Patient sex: M
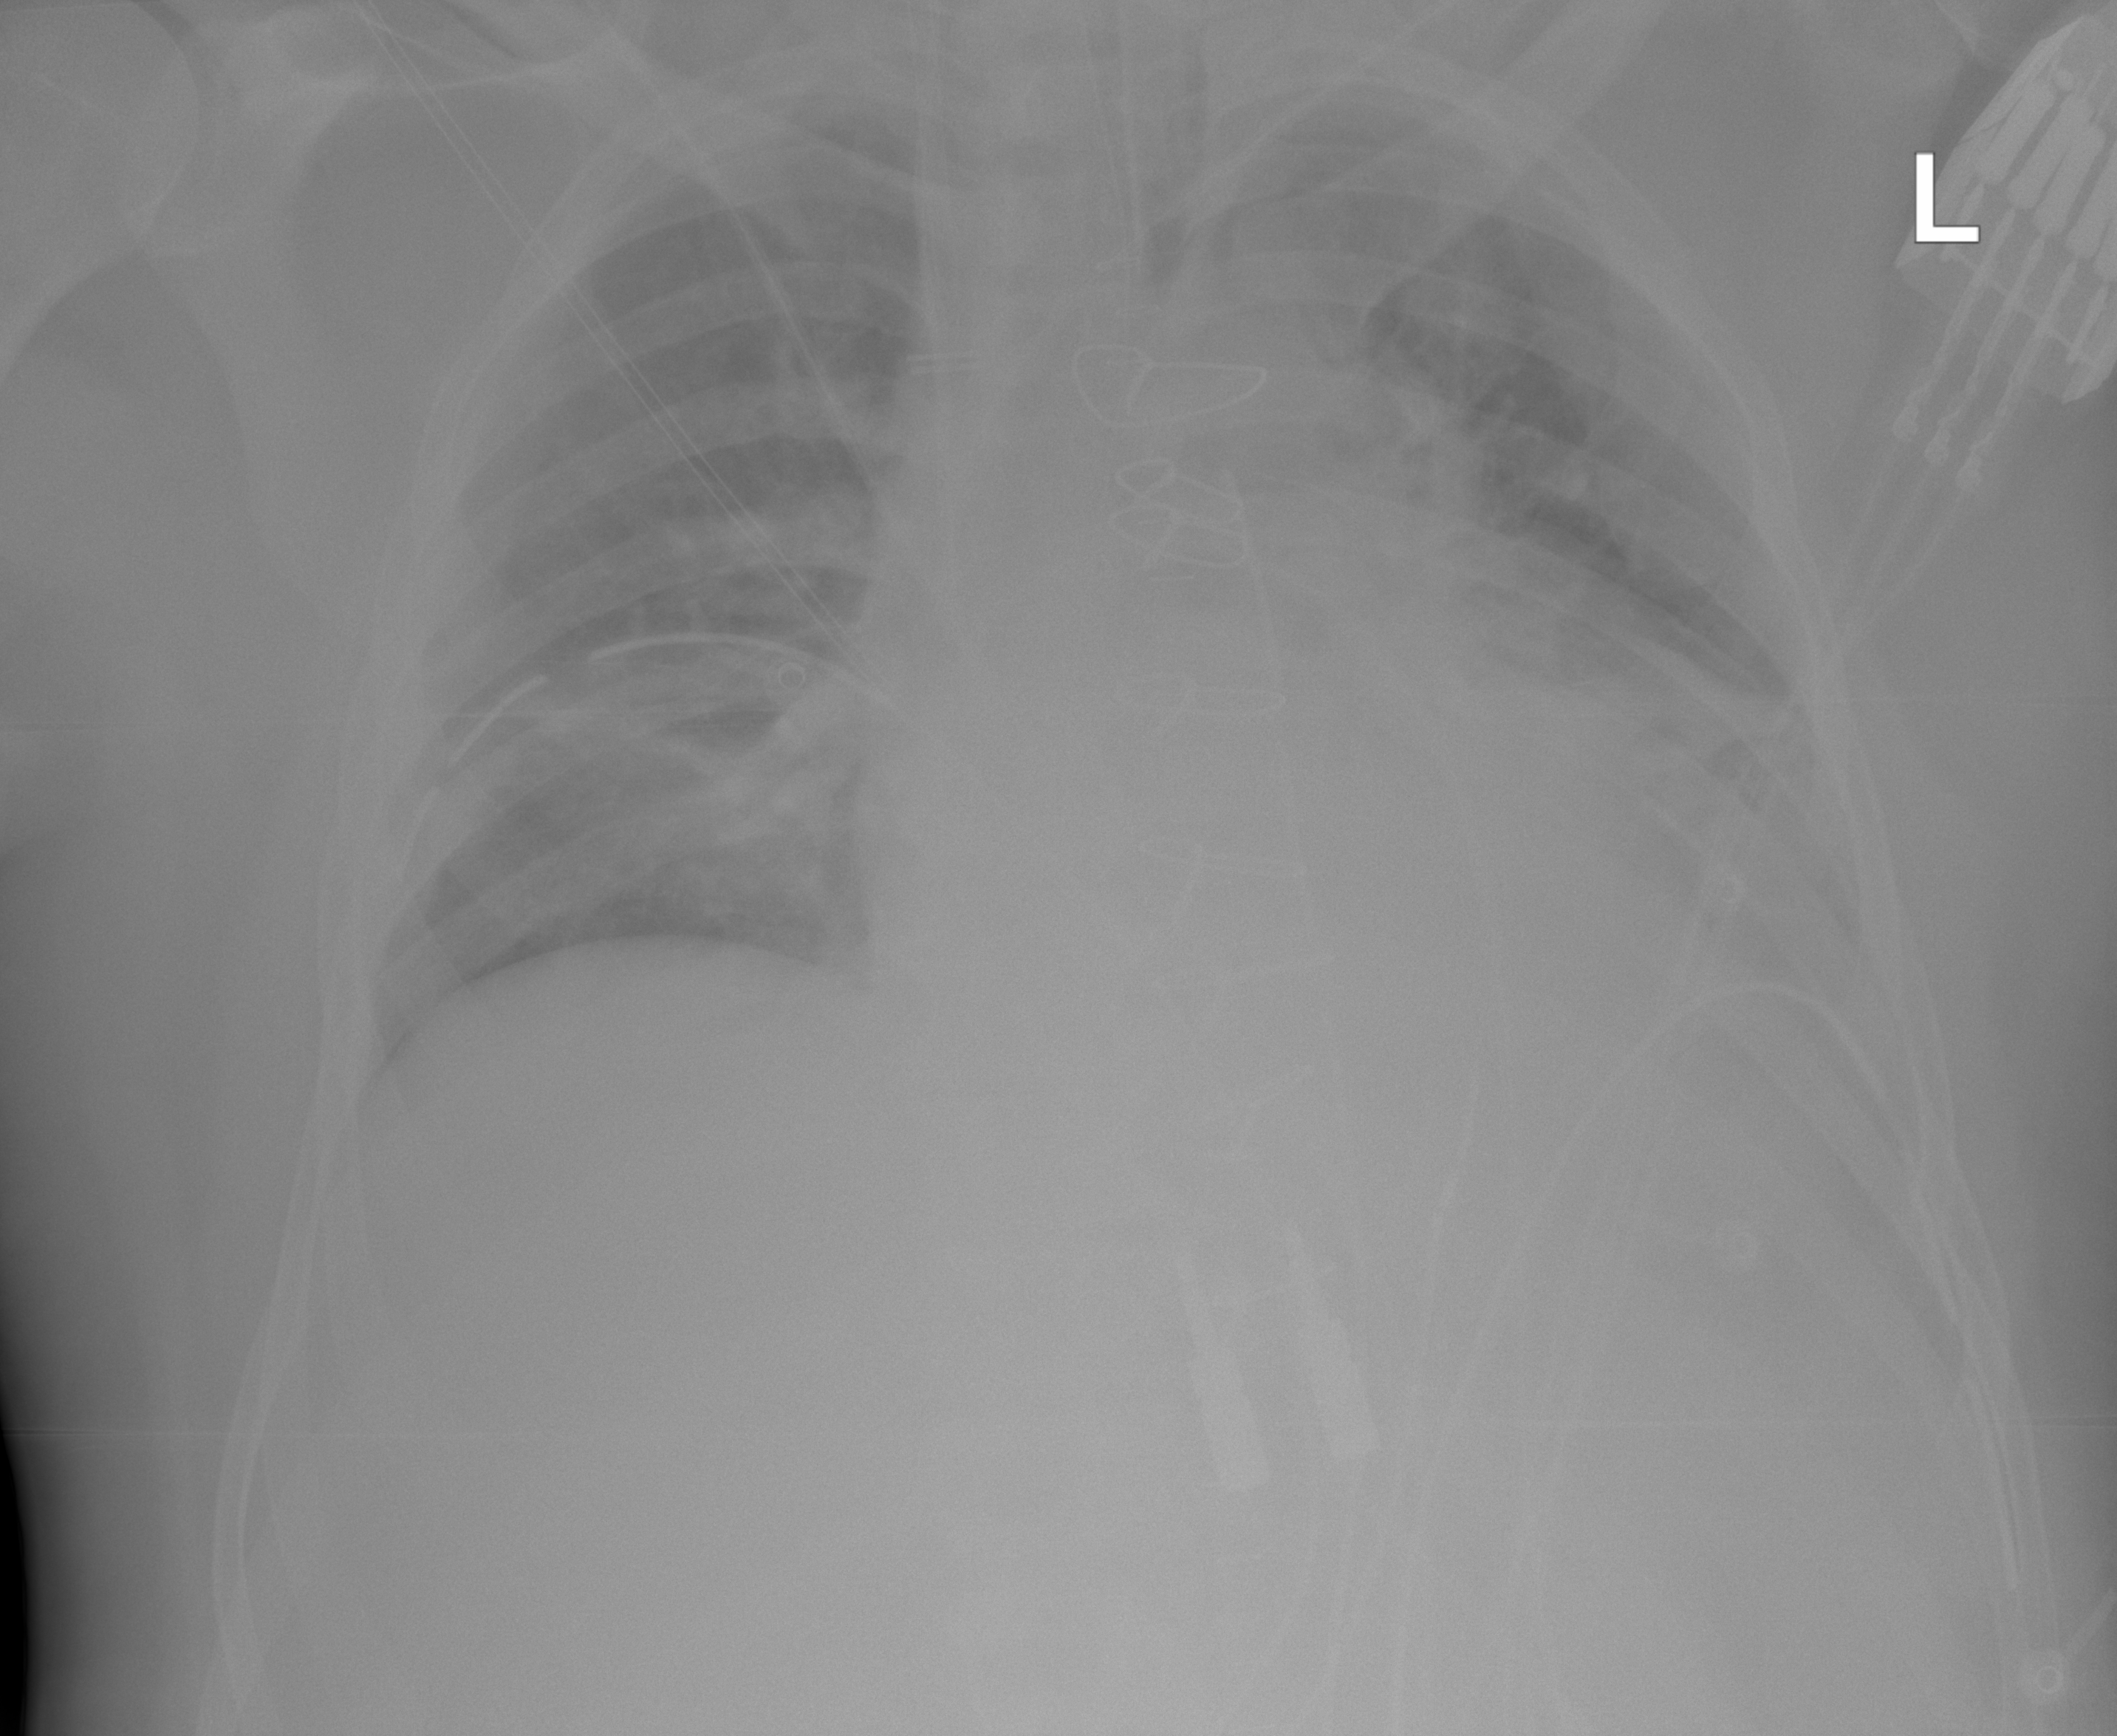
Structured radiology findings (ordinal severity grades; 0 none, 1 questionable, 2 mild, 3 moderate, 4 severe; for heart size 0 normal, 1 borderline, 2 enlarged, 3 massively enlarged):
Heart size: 2
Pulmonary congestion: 2
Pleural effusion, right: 0
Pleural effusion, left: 2
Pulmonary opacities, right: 0
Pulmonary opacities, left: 0
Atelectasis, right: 0
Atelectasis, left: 2